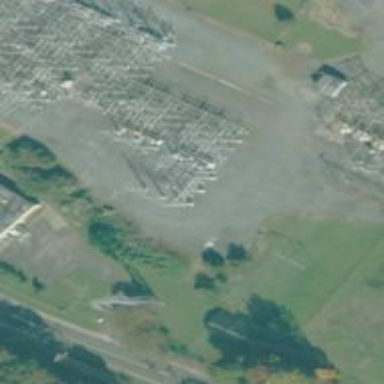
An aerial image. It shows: Switch for power supply.